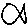
Label: fish